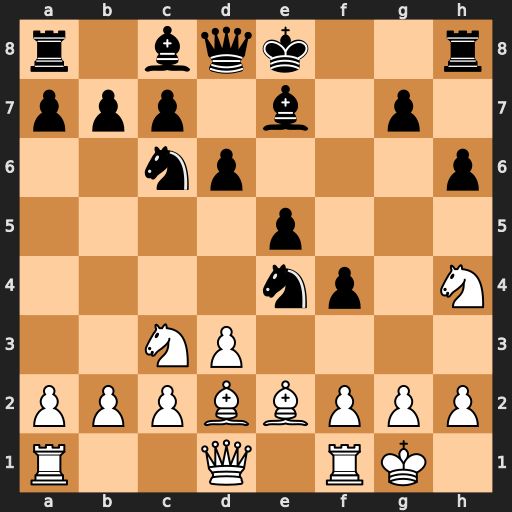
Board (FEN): r1bqk2r/ppp1b1p1/2np3p/4p3/4np1N/2NP4/PPPBBPPP/R2Q1RK1
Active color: w
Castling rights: kq
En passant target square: -
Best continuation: Bh5+ Kf8 Ng6+